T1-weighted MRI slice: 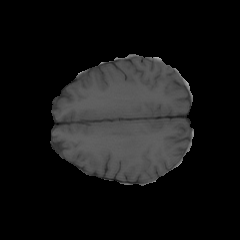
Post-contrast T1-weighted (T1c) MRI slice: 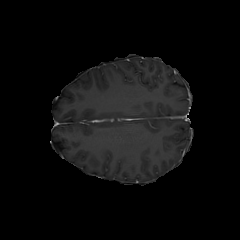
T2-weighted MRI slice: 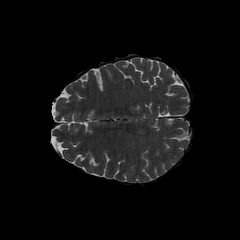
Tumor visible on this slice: no